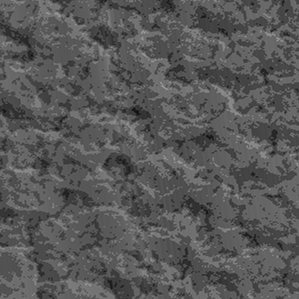
Label: frost